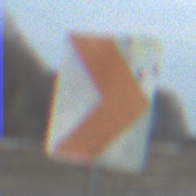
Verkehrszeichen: RichtungstafelnInKurvenKleinLinks
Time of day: SunriseSunset
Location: Outdoor (RoadRail)
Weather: PartlyCloudy
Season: NotSpecified
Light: Natural